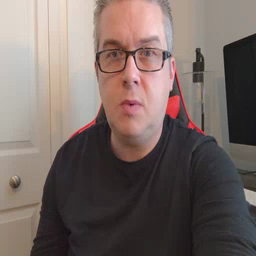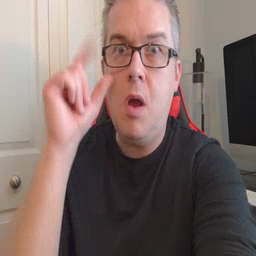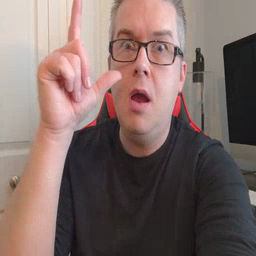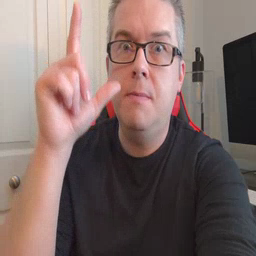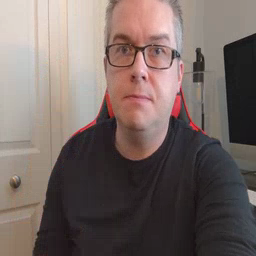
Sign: awake